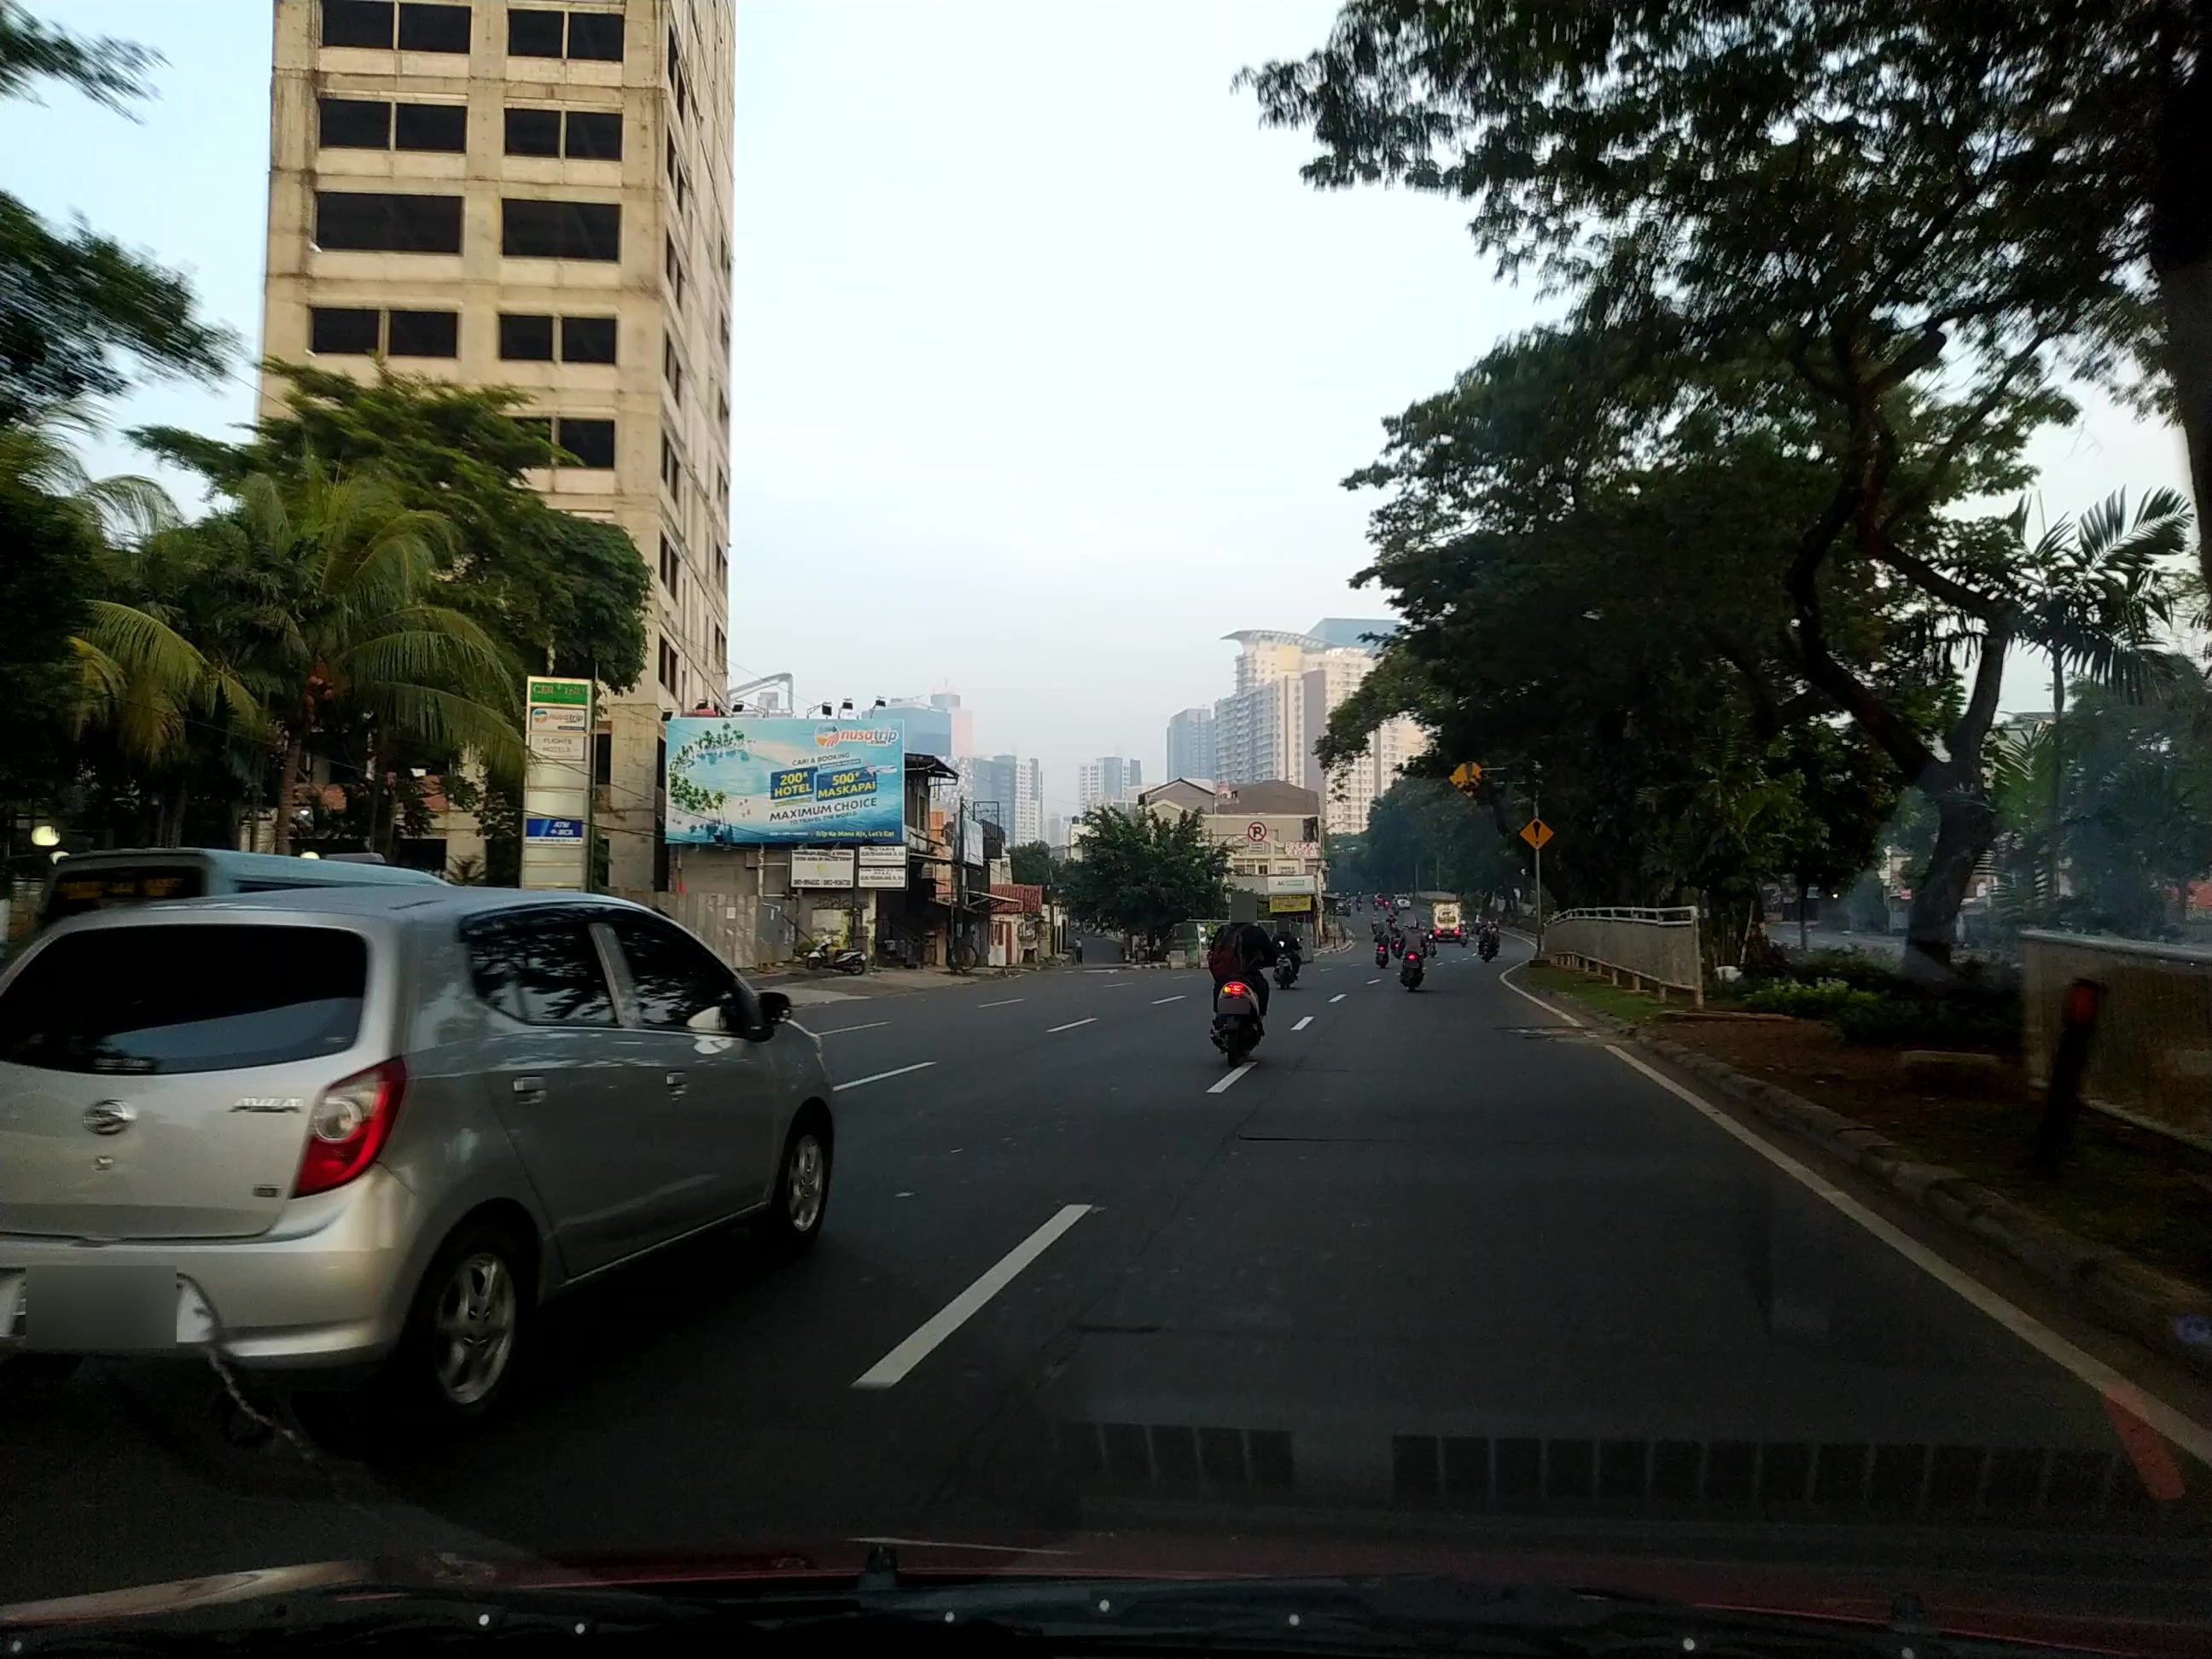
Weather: clear
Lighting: day
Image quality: good
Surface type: driving surface
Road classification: footway, path, steps
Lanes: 4
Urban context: urban centre
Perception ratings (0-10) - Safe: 3.38, Lively: 9.03, Beautiful: 8.26, Boring: 0.76, Depressing: 2.62, Wealthy: 7.92